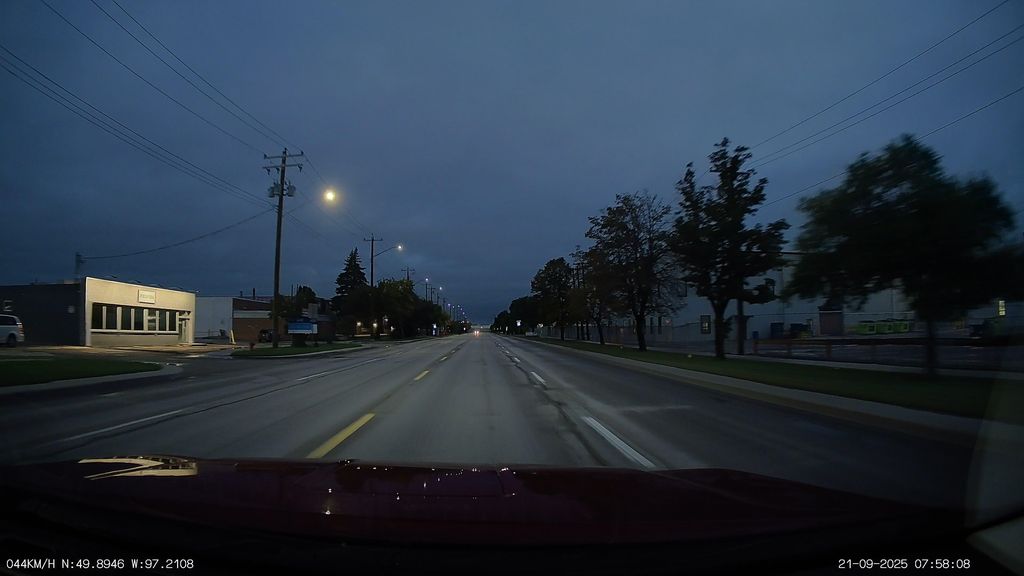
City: winnipeg